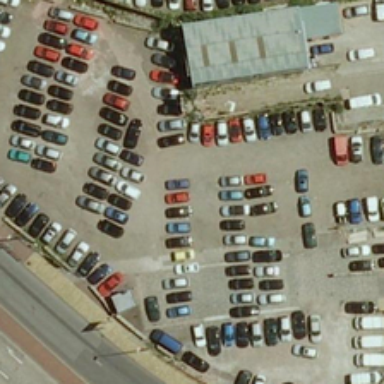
Many cars are around a rectangle building in a parking lot near a road .